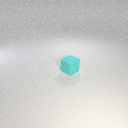
small cyan rubber cube